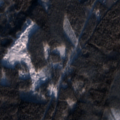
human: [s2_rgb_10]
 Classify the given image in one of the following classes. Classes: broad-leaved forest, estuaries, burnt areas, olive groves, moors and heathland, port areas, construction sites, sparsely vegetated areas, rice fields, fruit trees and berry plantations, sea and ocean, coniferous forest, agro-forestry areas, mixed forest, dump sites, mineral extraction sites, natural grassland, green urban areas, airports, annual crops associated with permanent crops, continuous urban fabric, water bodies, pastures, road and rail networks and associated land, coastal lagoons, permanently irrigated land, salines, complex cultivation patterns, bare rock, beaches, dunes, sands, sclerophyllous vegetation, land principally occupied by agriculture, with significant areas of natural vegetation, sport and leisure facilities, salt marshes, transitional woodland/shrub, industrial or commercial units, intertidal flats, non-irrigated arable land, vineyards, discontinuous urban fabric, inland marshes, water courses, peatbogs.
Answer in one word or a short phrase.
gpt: coniferous forest, mixed forest, peatbogs